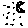
Label: moon